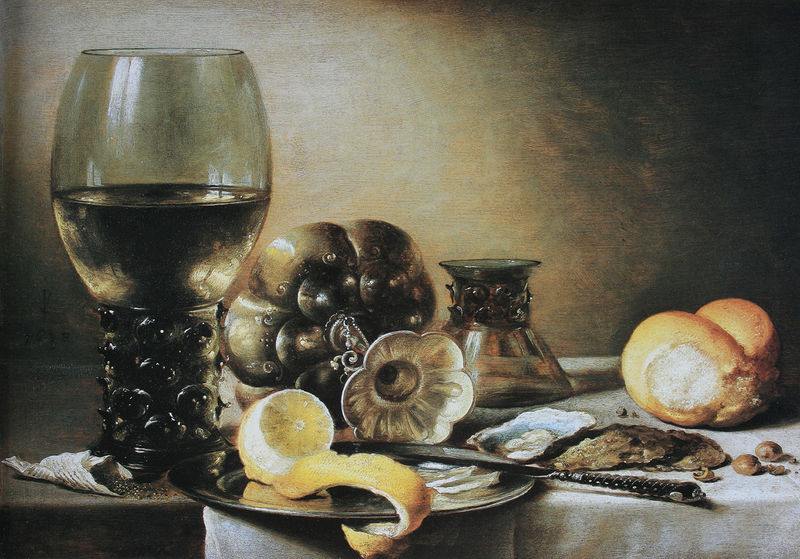
Titel: Banketje
Künstler: Pieter Claesz.
Standort: Kassel
Institution: Staatliche Museen
Schlagwörter: oil, white, black, dark, grey, painting, table, wall, yellow, reflection, brown, vase, wine, glas, silver, food, fruit, life, skin, background, orange, water, light, glass, still life, cloth, cup, cups, shell, tablecloth, dish, globe, plate, still, drink, knife, fruits, chalice, platter, tray, goblet, bread, essen, oyster, oysters, lid, liquid, lemon, decanter, peel, nuts, snails, opulent, cristal, slass, trays, serving tray, christal, yelloy